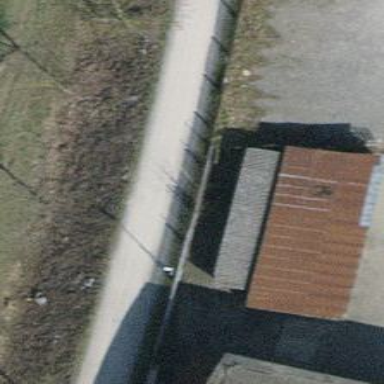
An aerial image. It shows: Path with fine gravel surface.